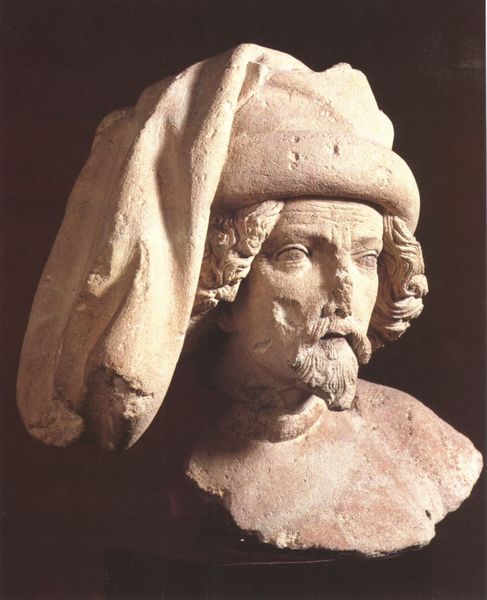
Titel: Ritter mit Capuccio aus dem sog. Neuen Palast des Königs Sigismund von Luxemburg
Institution: Budapest, Historisches Museum
Schlagwörter: kopf, mann, hut, mund, nase, stirn, beige, alt, bart, kappe, mütze, schnurrbart, augen, falten, gesicht, lang, stein, portrait, porträt, haare, locken, schulter, skulptur, kopfbedeckung, wangen, büste, ziegenbart, torso, groß, stirnfalten, spitzbart, fragment, sandstein, hammer, mittelalter, mittelalterlich, meisel, gemeiselt, gugel, nase beschädigt